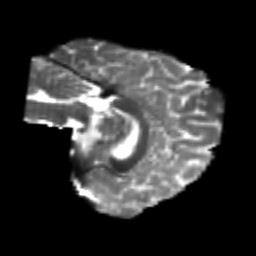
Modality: T2w
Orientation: sagittal
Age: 20
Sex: female
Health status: healthy
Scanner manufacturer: philips
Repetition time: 7.384 s
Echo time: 0.08599 s